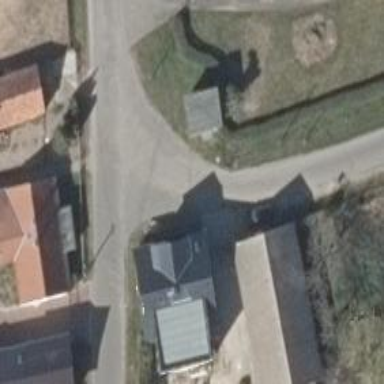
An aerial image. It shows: Smoothly paved residential road.